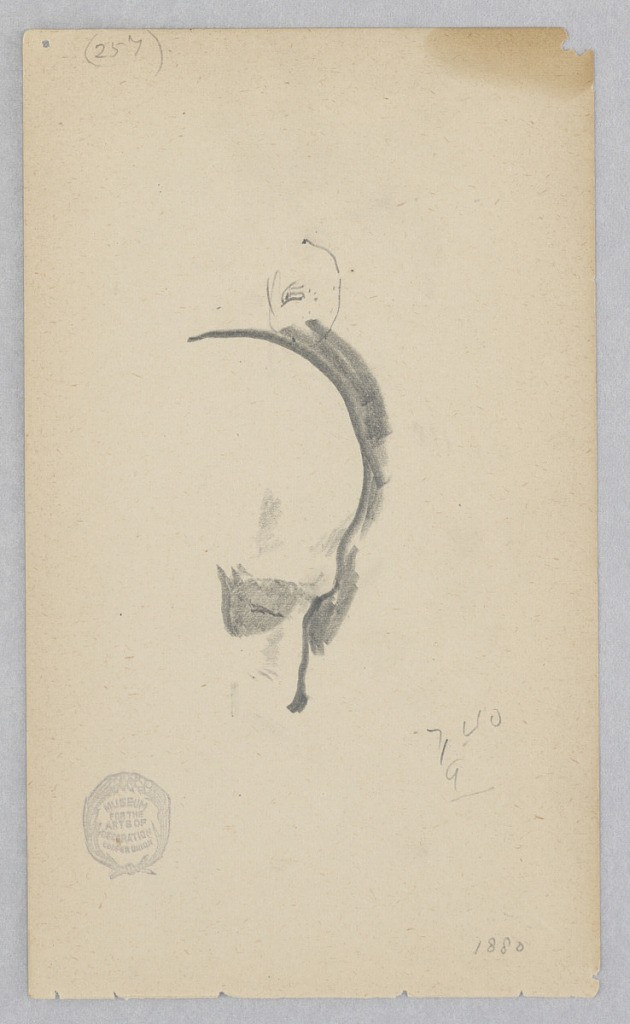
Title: Figure
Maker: Robert Frederick Blum, American, 1857–1903
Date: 1880
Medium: Graphite on wove paper
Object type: Drawing
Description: Partial sketch of a figure.